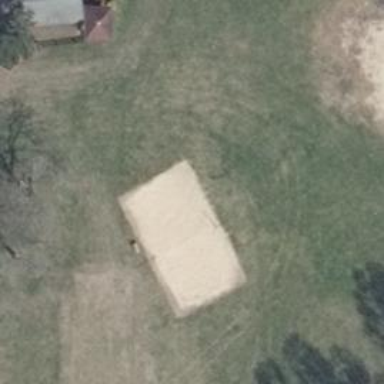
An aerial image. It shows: Sandy pitch designated for beach volleyball.